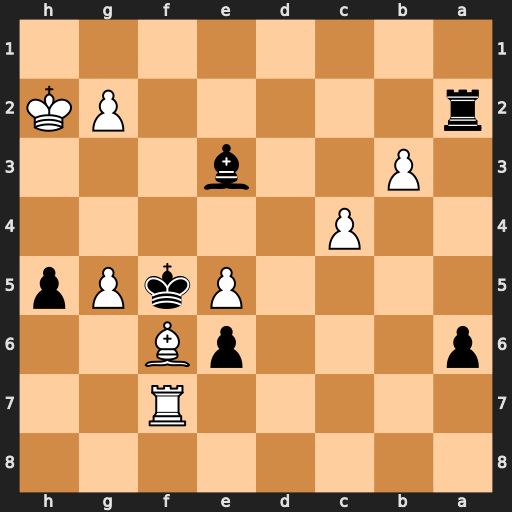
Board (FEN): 8/5R2/p3pB2/4PkPp/2P5/1P2b3/r5PK/8
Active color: b
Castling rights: -
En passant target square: -
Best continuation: Kg4 g6 Ra1